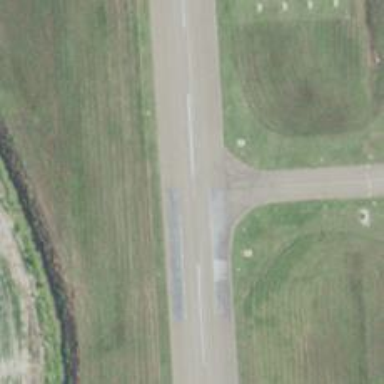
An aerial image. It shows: Asphalt runway at the airport.